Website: lowes
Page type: customer-info-address
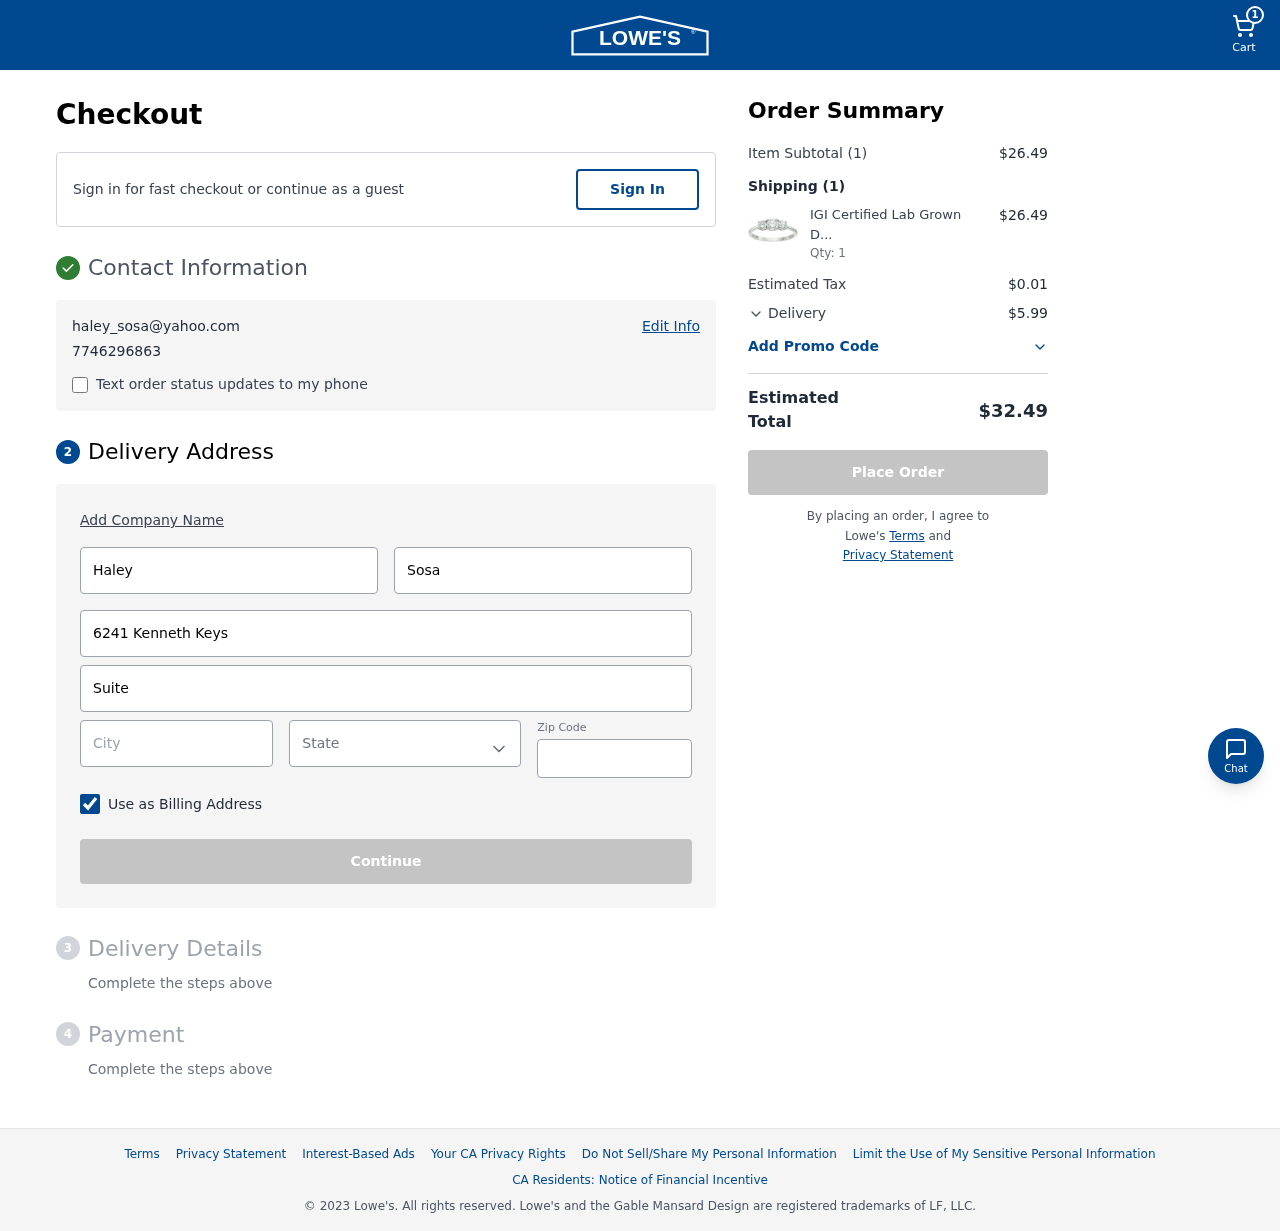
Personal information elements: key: PII_CITY
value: South Nicholas
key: PII_EMAIL
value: haley_sosa@yahoo.com
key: PII_FIRSTNAME
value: Haley
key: PII_LASTNAME
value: Sosa
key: PII_PHONE
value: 7746296863
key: PII_POSTCODE
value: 11311
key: PII_STATE
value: PW
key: PII_STREET
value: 6241 Kenneth Keys
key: PII_STREET2
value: Suite 836
Product elements: key: PRODUCT1_NAME
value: IGI Certified Lab Grown Diamond Anniversary Ring in 14k White Gold (1.5 CT.TW., I-J Color, SI1-SI2 C
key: PRODUCT1_QUANTITY
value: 1
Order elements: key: ORDER_NUM_ITEMS
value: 1
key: ORDER_SUBTOTAL
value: $26.49
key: ORDER_NUM_ITEMS2
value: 1
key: ORDER_SUBTOTAL2
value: $26.49
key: ORDER_TAX
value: $0.01
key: ORDER_SHIPPING_COST
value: $5.99
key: ORDER_TOTAL
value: $32.49